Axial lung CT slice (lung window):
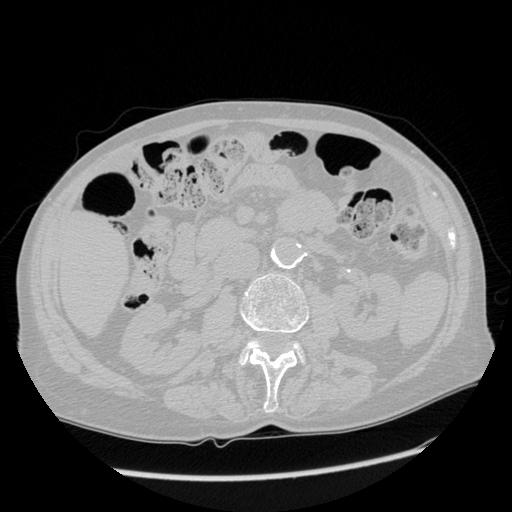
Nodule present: no